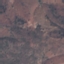
Land use / land cover: HerbaceousVegetation